Question: I'm working on a school project now, do you have any idea on how can I achieve this kind of table in JavaFX 2?
Thanks in advance.

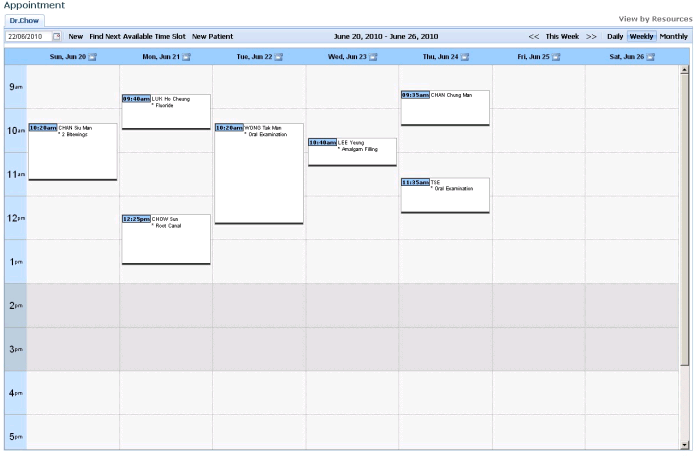
Answer: Take a look at Agenda control from JFXtras
<URL>